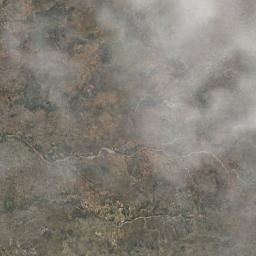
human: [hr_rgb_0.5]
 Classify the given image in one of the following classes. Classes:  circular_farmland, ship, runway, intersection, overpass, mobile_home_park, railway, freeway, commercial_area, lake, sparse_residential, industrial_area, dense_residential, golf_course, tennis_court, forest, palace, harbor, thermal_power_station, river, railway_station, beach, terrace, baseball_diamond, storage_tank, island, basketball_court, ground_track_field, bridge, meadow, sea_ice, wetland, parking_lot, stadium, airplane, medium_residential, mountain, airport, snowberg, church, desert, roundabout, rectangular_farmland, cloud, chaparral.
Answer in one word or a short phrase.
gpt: cloud